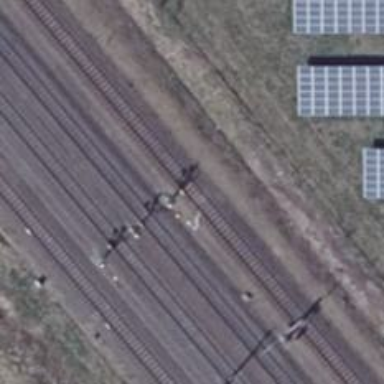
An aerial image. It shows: Railway signal.